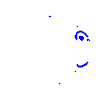
Particle: electron